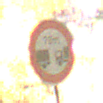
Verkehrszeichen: VerbotUnterschreitenMindestabstand
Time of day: Midday
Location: Outdoor (Urban)
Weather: Clear
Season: NotSpecified
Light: Natural